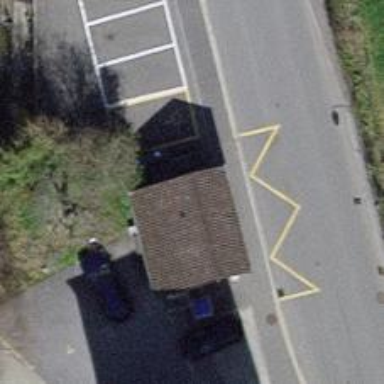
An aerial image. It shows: Toilets are available here.